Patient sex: M
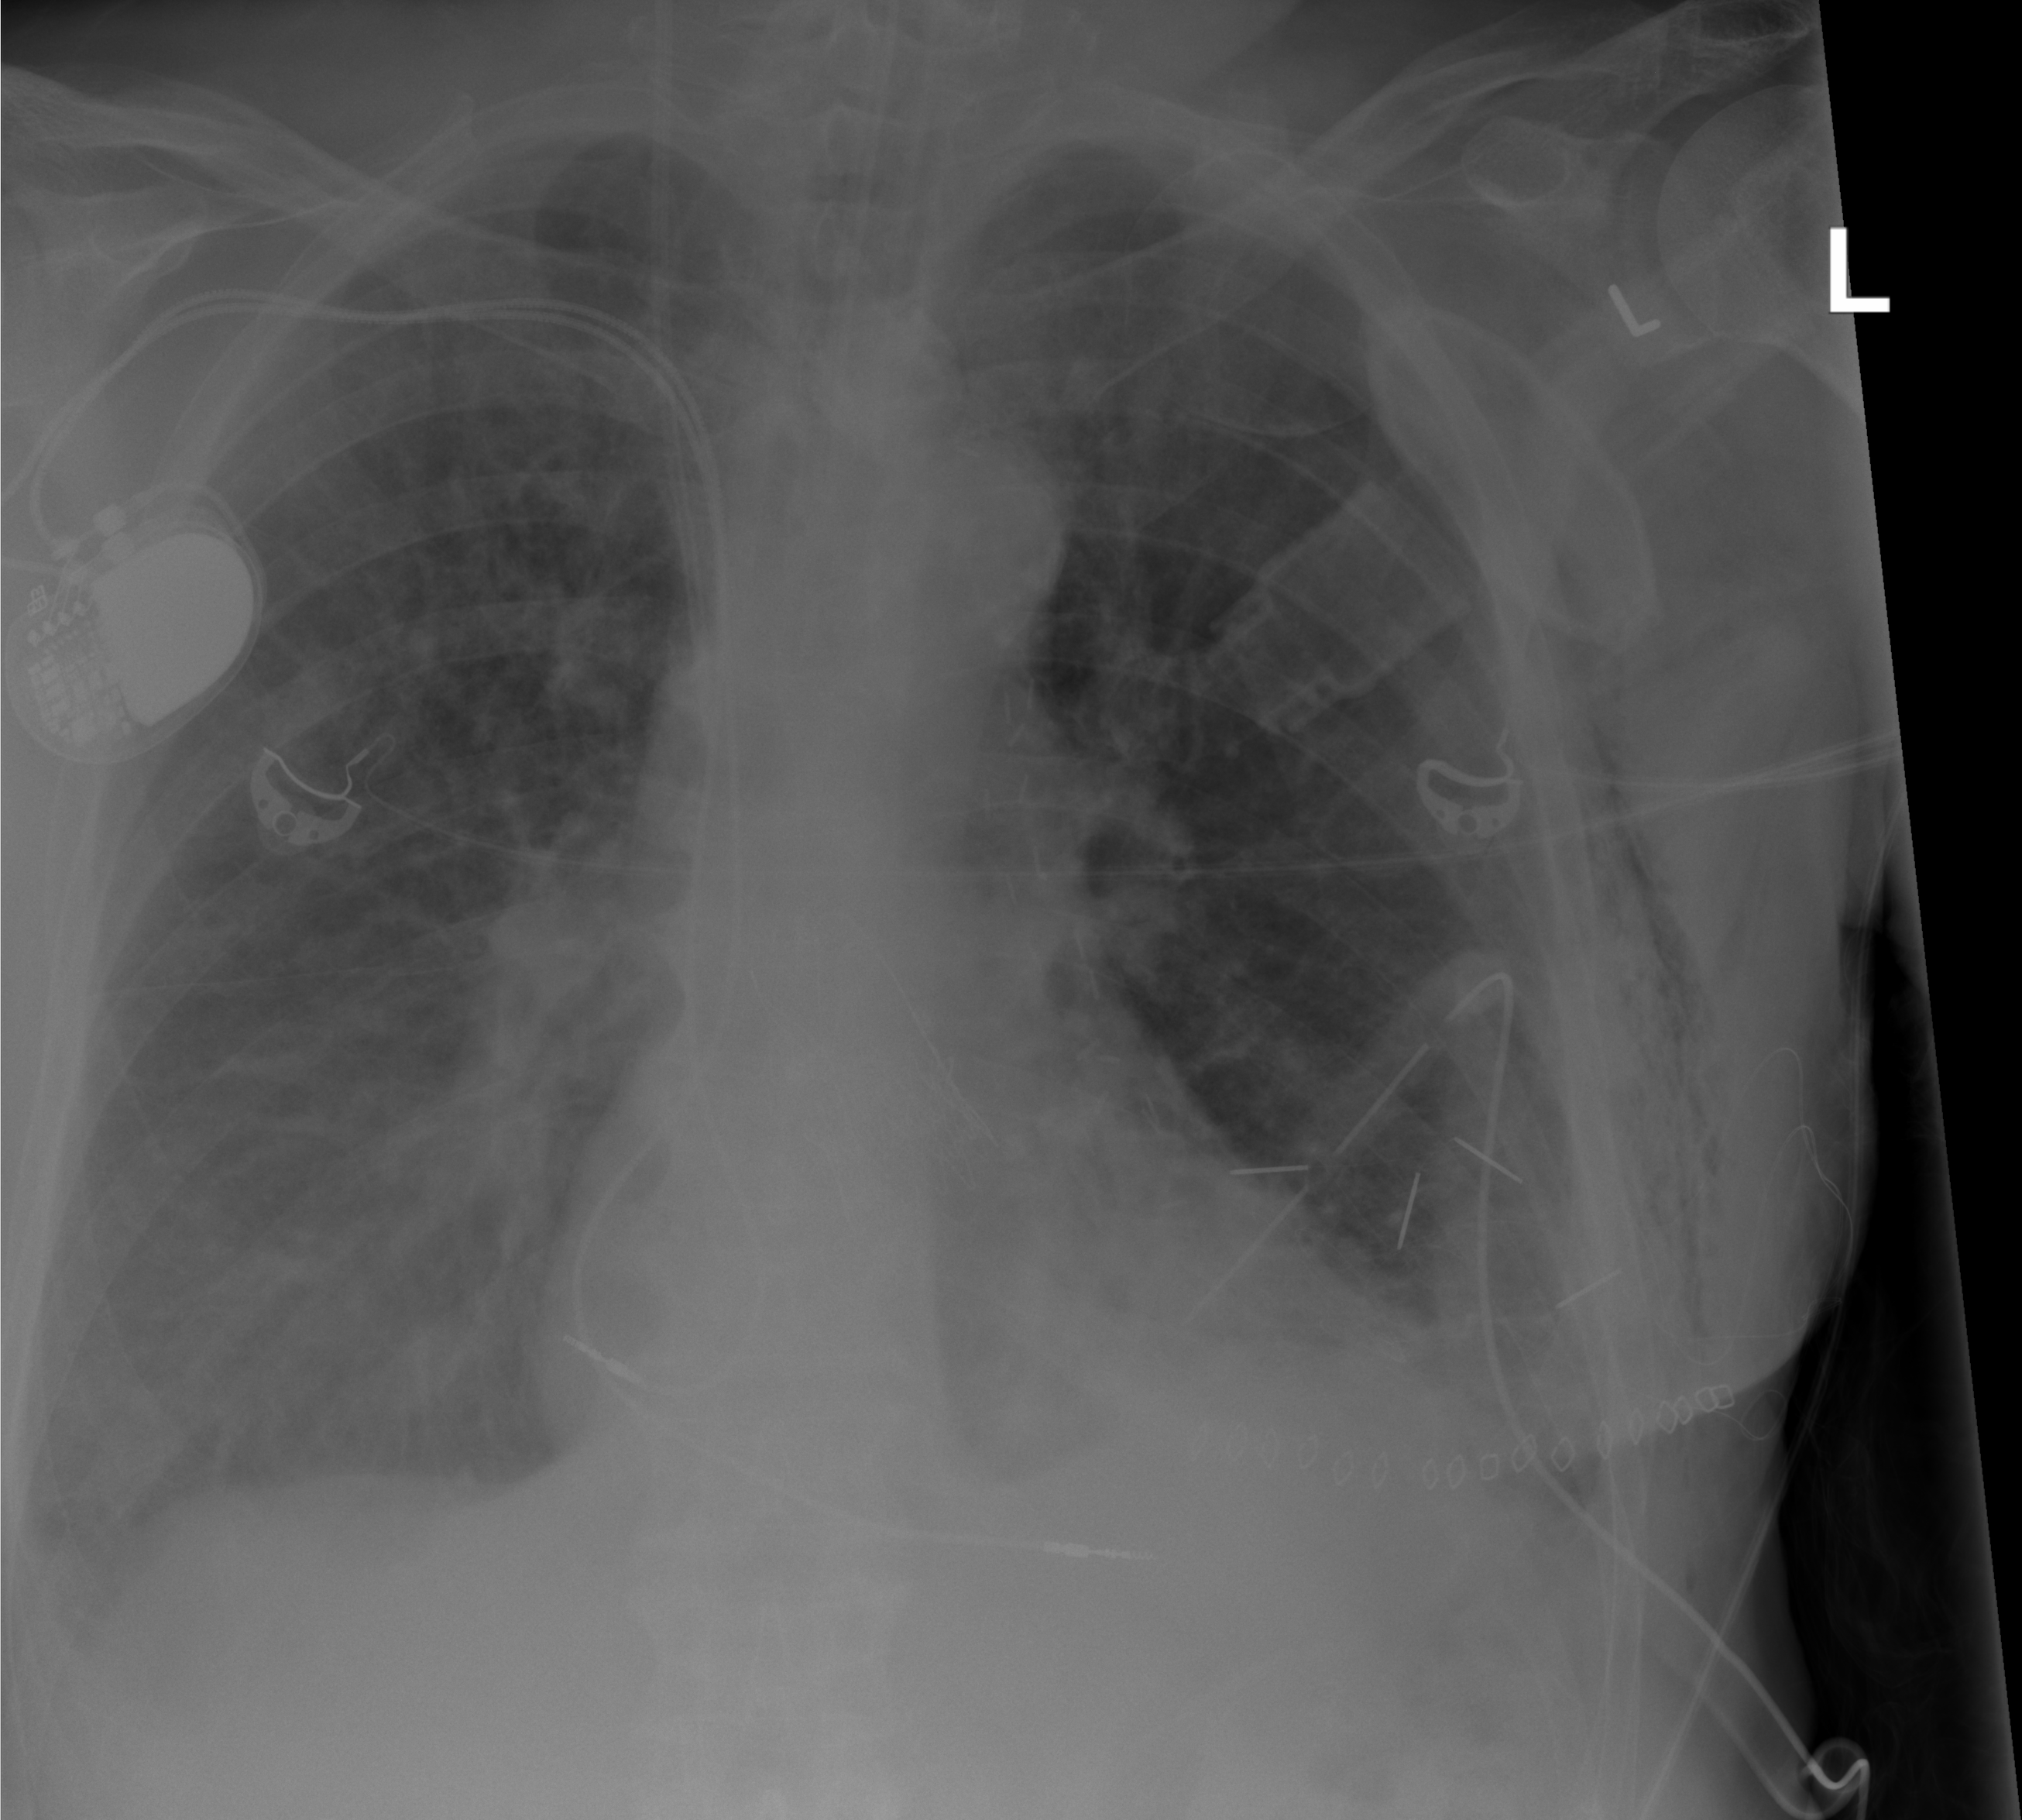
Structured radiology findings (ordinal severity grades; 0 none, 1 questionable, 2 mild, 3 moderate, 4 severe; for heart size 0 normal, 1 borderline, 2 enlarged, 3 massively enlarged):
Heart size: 0
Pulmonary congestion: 2
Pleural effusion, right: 0
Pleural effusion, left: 1
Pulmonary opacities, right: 2
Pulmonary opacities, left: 2
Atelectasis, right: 0
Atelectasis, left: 2